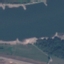
Land use / land cover: River